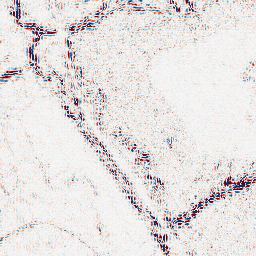
Category: wavelet
Decomposition family: wavelet_biorthogonal
Decomposition parameters: wavelet: bior3.5
level: 2
Upsampling method: nearest
Upsampling parameters: scale: 2
Upsampling scale: 2